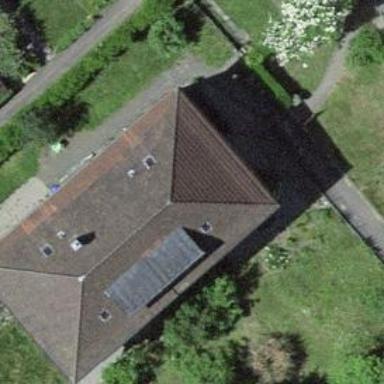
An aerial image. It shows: Hipped roof on apartment building.